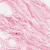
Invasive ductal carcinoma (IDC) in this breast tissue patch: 0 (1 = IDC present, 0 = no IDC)